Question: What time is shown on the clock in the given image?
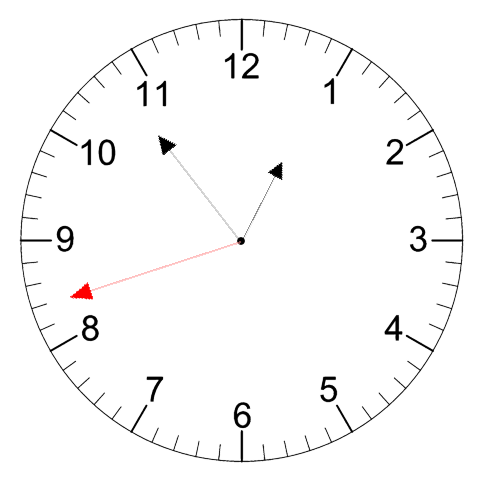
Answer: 12:53:42